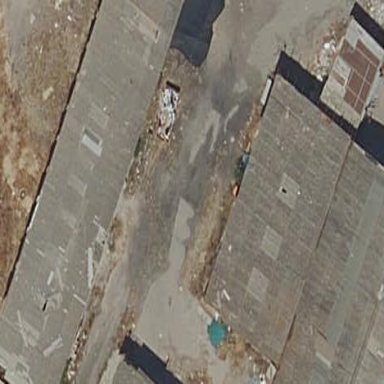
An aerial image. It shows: Industrial building.